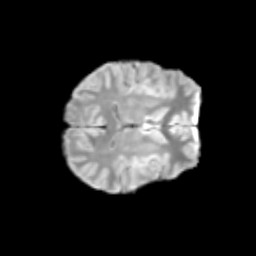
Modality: T2w
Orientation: axial
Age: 13
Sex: female
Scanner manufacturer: siemens
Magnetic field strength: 3 T
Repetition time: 3.8 s
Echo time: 0.07 s